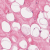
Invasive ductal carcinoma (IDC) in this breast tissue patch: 0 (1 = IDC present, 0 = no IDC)